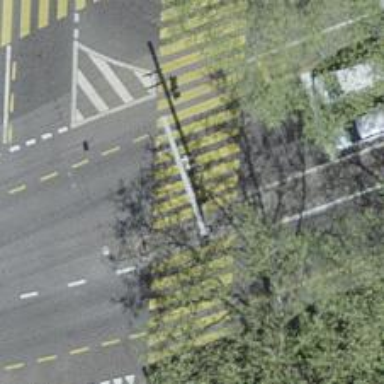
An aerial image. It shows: Road crossing with traffic signals and central island.